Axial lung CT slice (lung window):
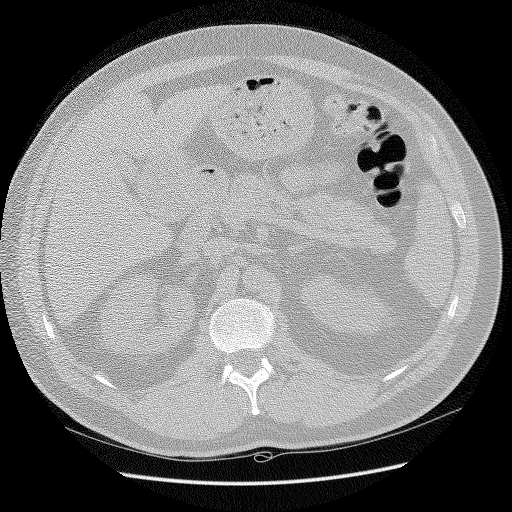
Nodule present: no